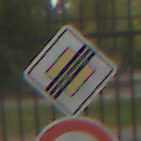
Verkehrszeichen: EndeVorfahrtsstrasse
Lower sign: Geschwindigkeit50
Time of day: MorningAfternoon
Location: Outdoor (Urban)
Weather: Overcast
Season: NotSpecified
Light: Natural